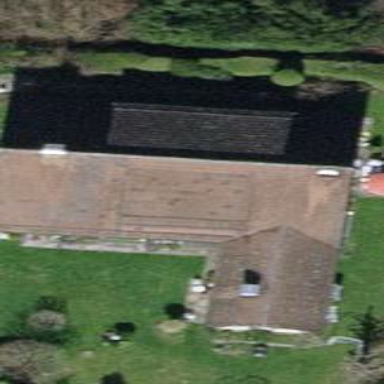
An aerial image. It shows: Detached building with tile roof.